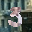
Label: 3